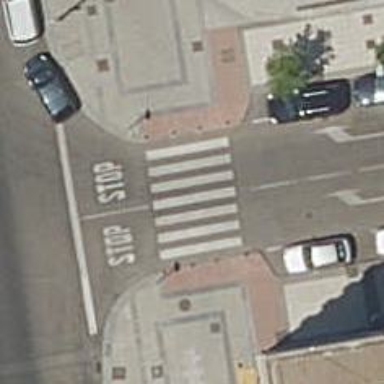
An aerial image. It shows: Uncontrolled zebra crossing on the road.